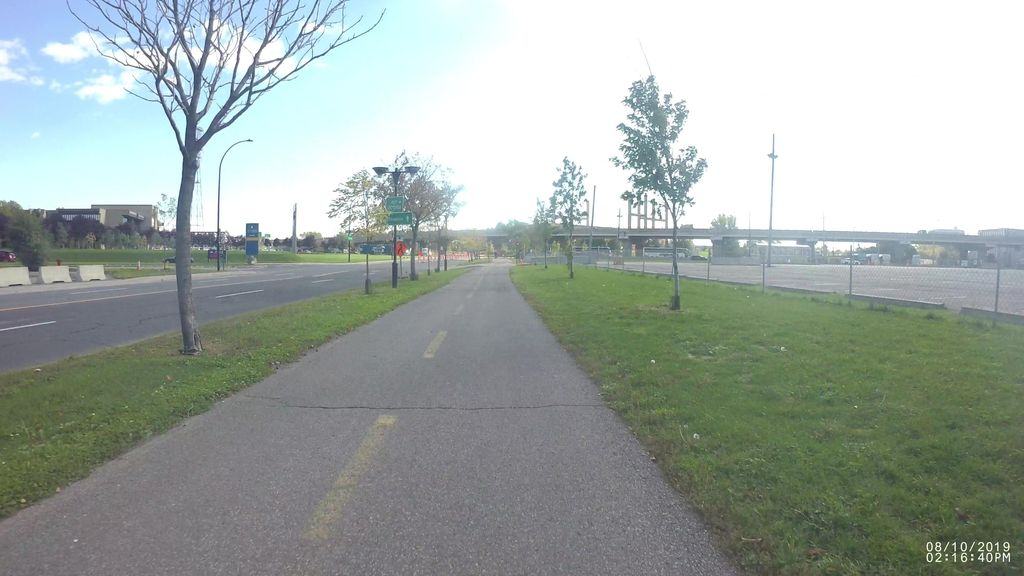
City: montreal